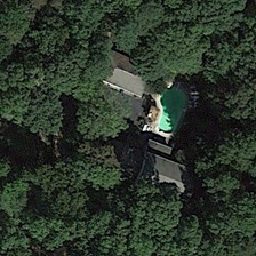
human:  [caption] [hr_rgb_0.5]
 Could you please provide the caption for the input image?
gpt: Vibrant plants cast a big shadow on the swimming pool near villa.

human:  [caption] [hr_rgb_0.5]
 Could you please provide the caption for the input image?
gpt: Buildings with swimming pools are surrounded by many green trees.

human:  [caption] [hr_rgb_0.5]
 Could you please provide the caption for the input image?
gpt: The lush trees cast shadows on the lush plants near the villa.

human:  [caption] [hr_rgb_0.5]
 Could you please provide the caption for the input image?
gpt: A building with a swimming pool is surrounded by many green trees.

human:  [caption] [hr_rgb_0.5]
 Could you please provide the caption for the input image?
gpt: a building with swimming pool is surrounded by many green trees.